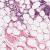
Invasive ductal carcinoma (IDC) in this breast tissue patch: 0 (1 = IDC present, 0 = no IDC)